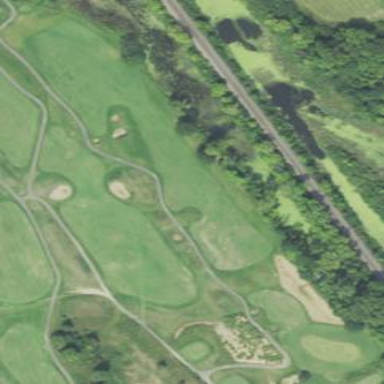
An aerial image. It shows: Area of rough grass used for golf.